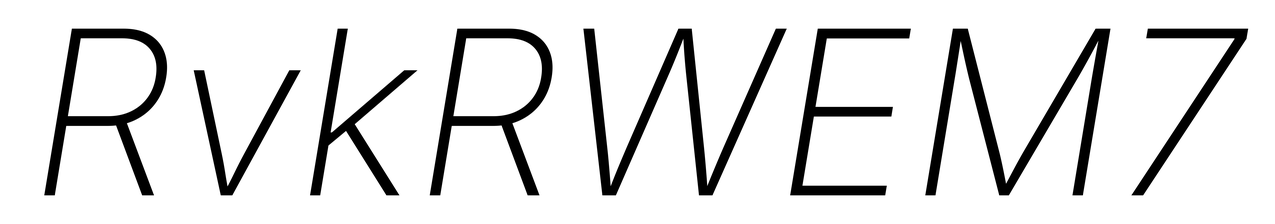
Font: Inter-Italic_ExtraLight_Italic